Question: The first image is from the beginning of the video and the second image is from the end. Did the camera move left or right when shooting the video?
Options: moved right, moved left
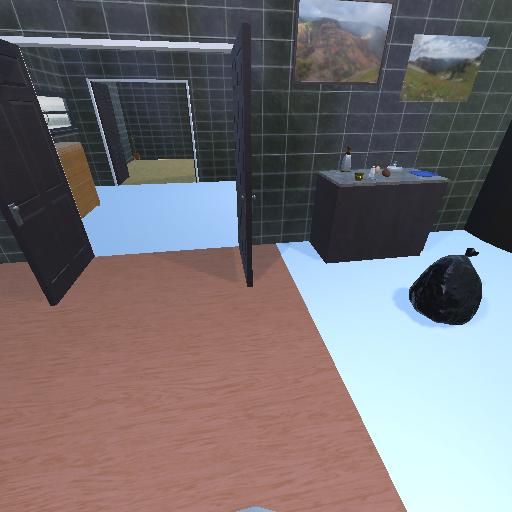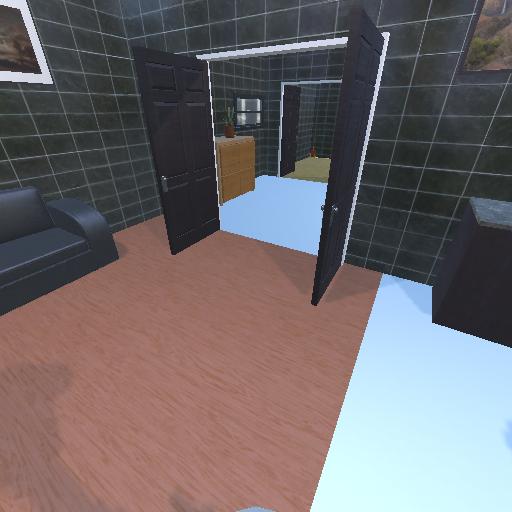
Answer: moved right